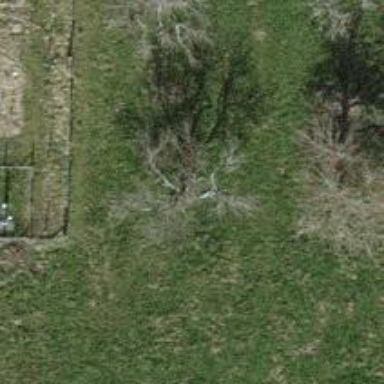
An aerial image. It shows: Single tag "natural: tree."